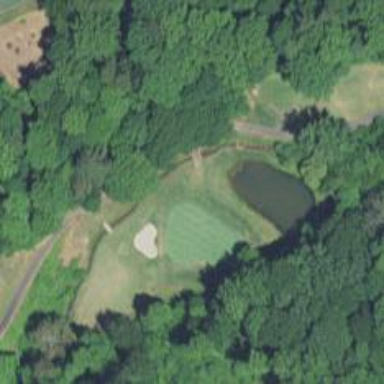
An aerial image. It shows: Pathway for golfing.